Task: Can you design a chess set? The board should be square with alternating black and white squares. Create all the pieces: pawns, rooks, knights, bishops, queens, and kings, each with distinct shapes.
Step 4809:
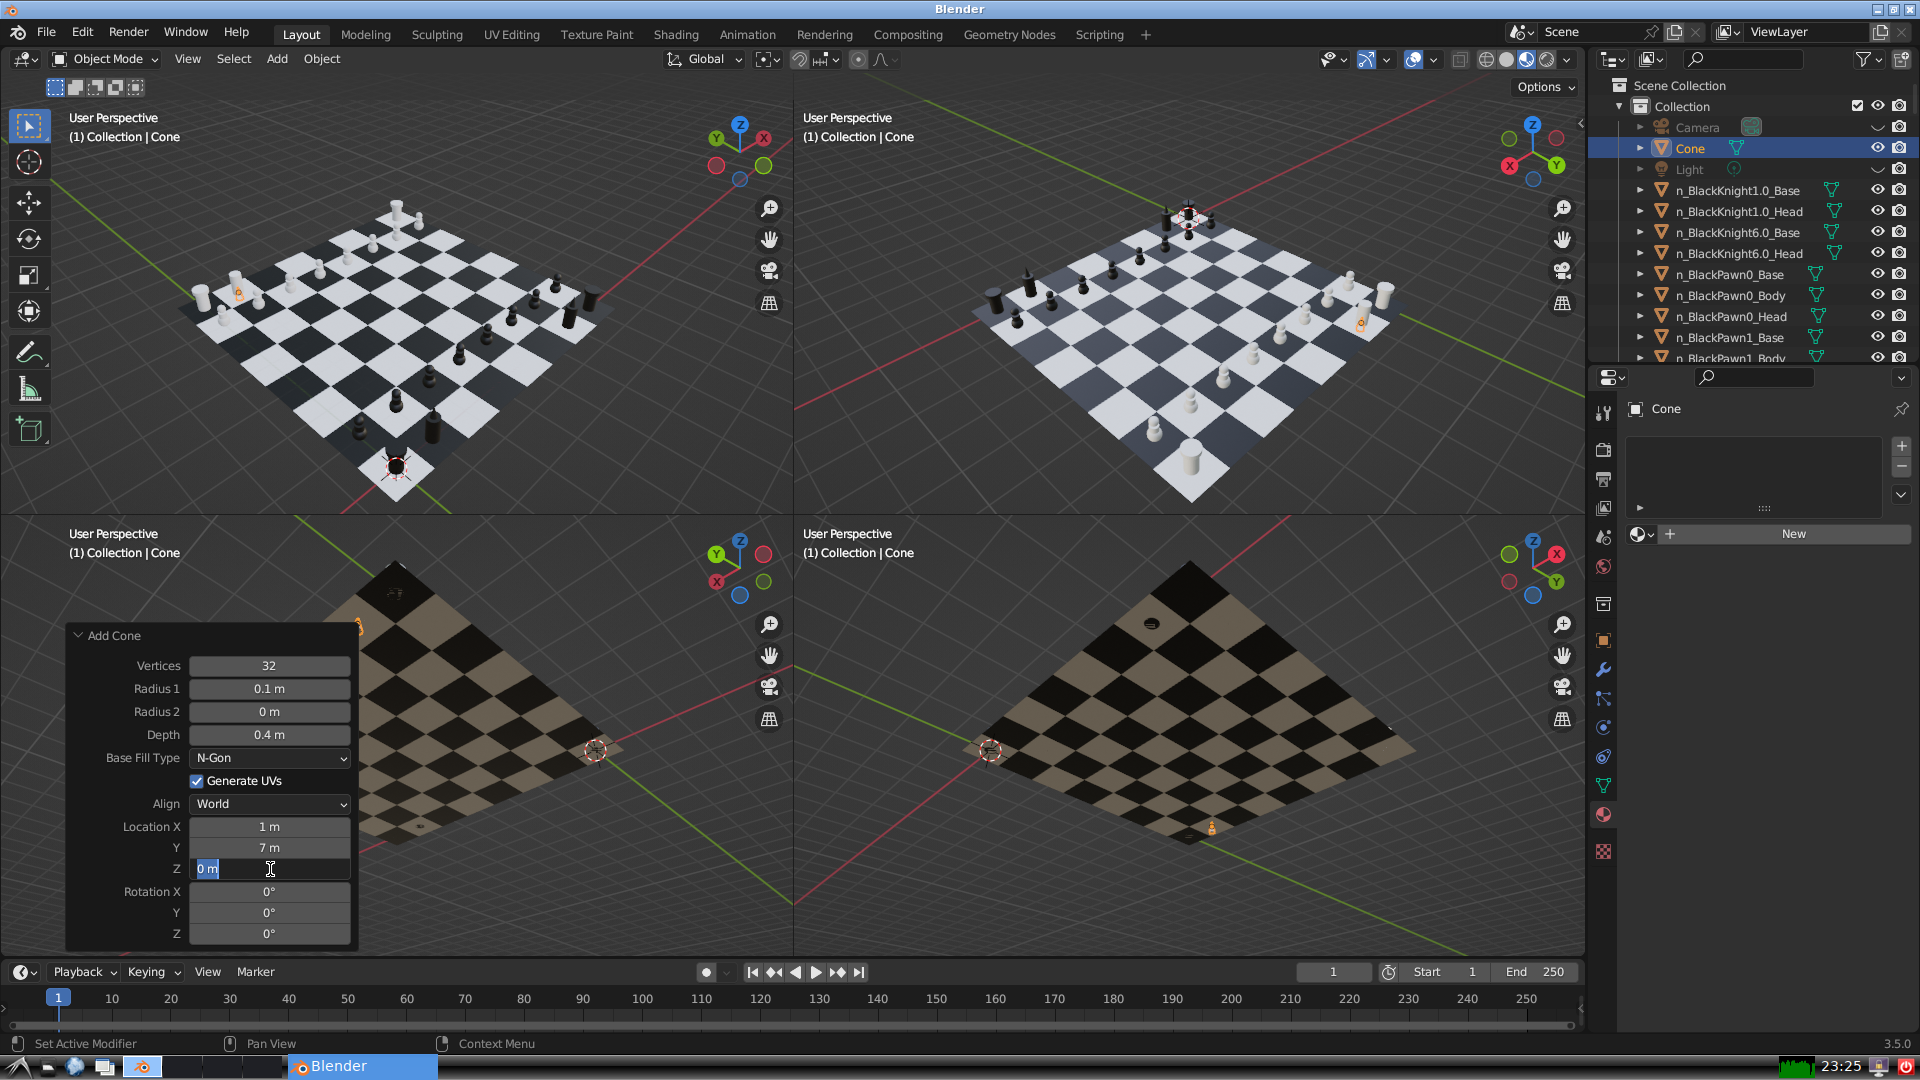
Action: input_text: 0.7